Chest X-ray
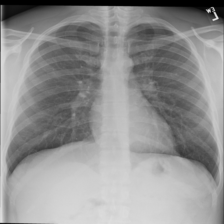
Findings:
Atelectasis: negative
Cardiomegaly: negative
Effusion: negative
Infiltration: negative
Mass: negative
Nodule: negative
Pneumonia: negative
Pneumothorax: negative
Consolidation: negative
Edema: negative
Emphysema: negative
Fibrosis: negative
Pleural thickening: negative
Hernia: negative